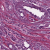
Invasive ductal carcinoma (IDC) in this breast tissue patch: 1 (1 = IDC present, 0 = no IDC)